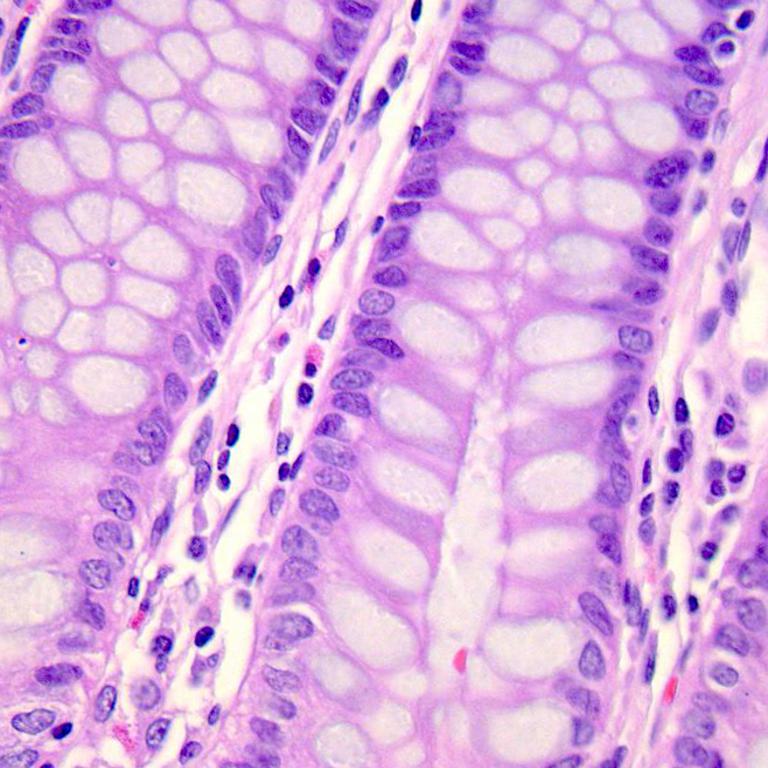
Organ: colon
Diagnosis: benign